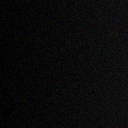
Screen state: off